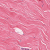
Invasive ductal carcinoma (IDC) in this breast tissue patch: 0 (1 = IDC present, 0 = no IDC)